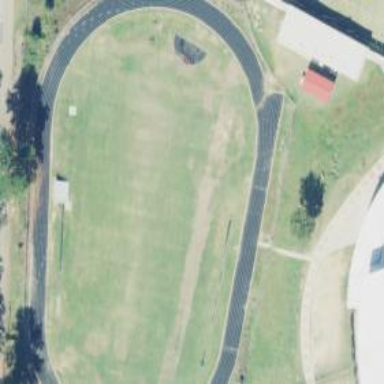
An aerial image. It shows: Asphalt track within leisure land area.